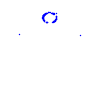
Particle: pion